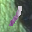
Label: 1